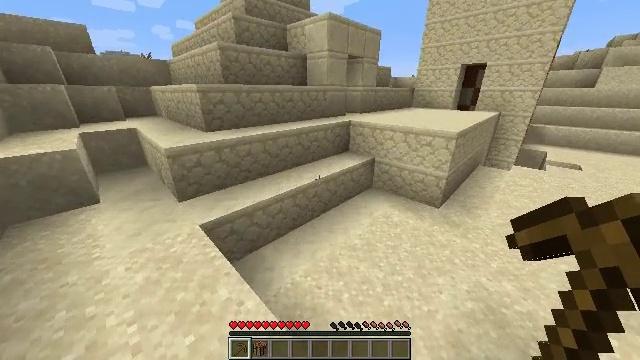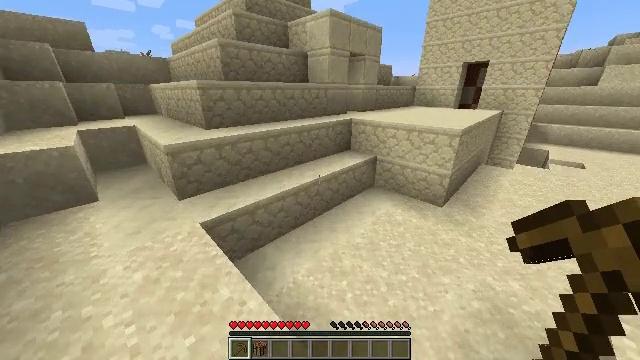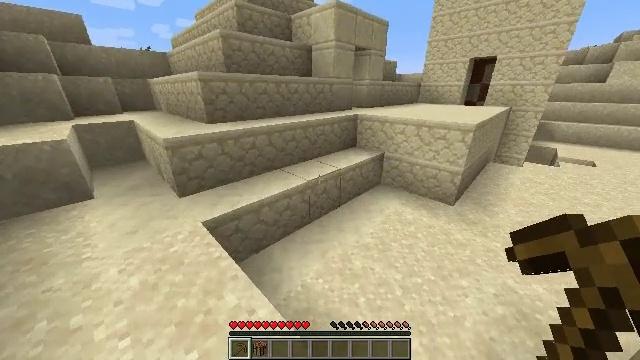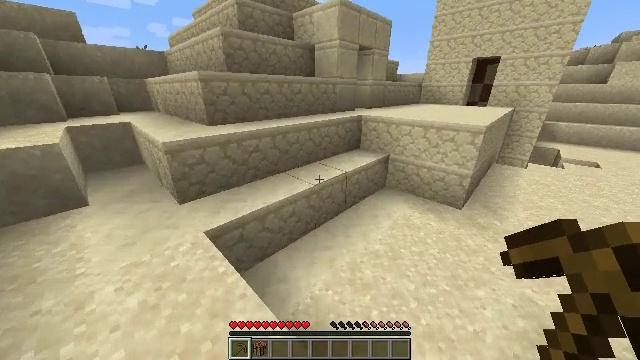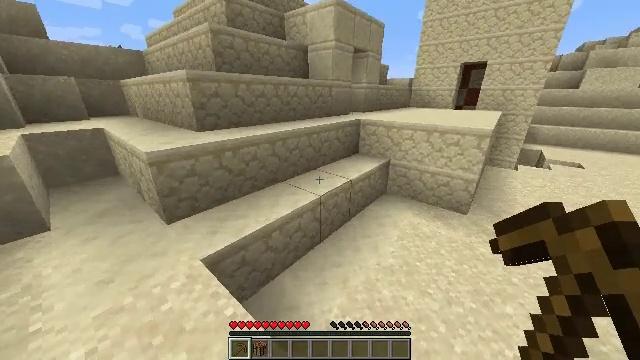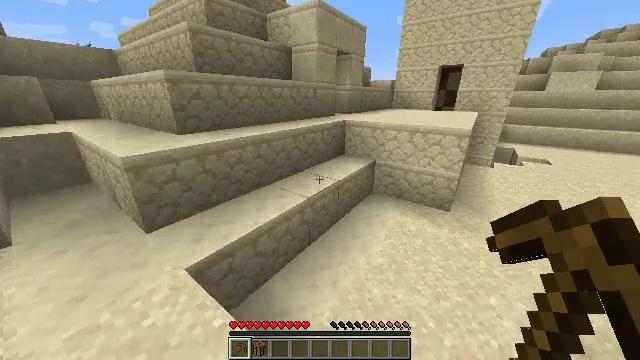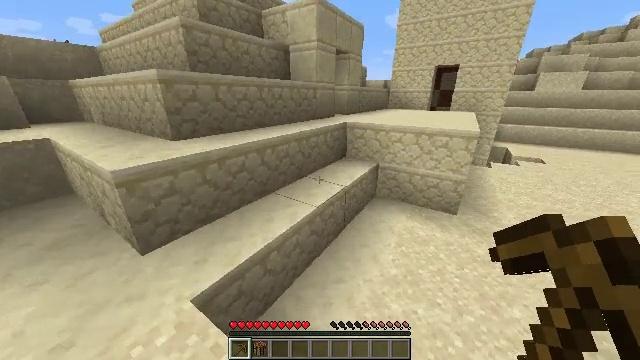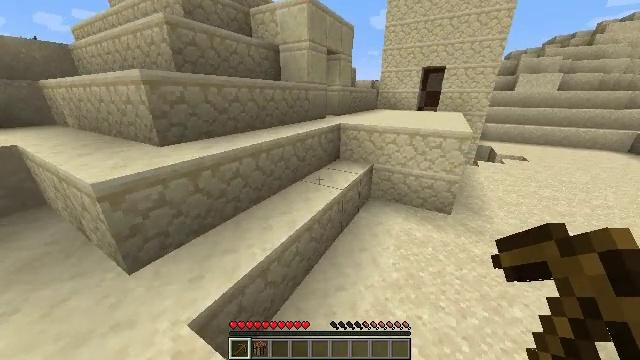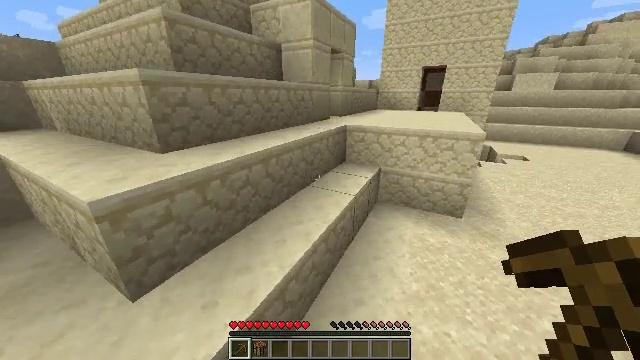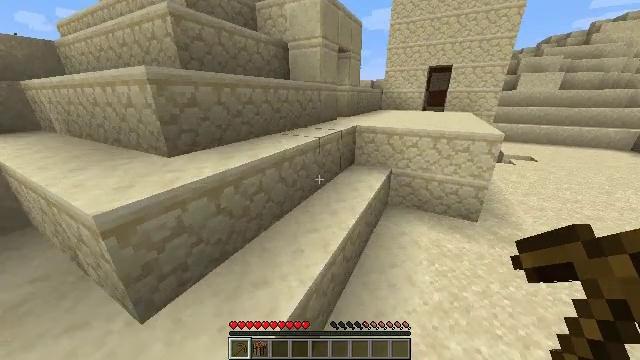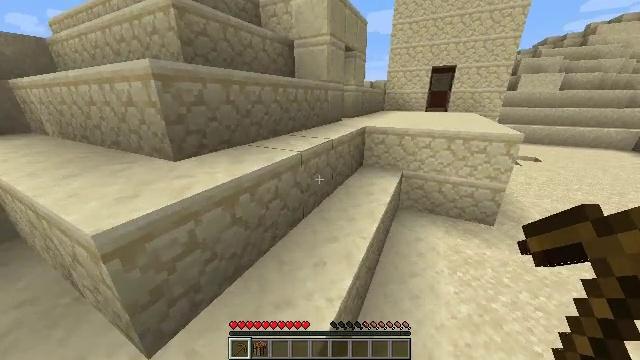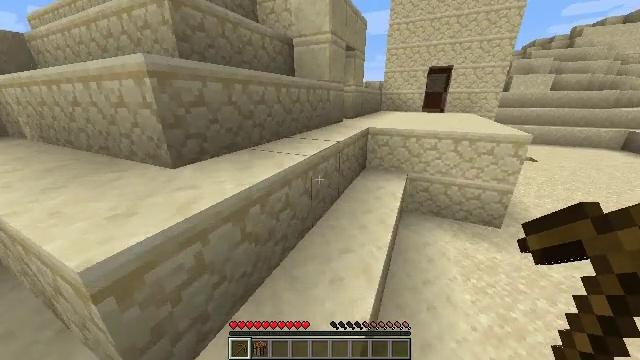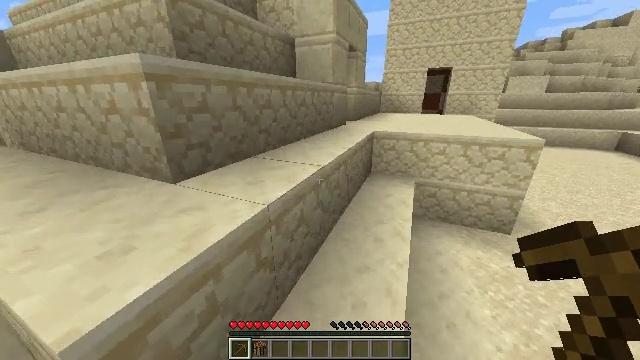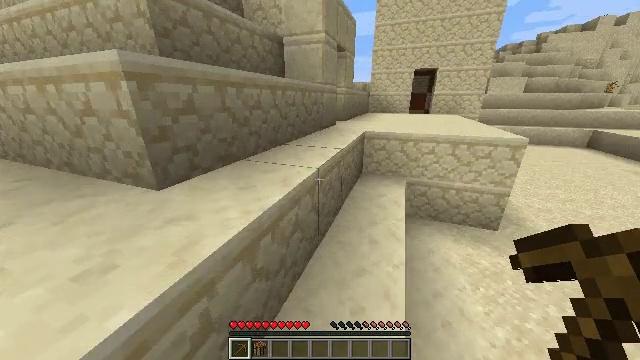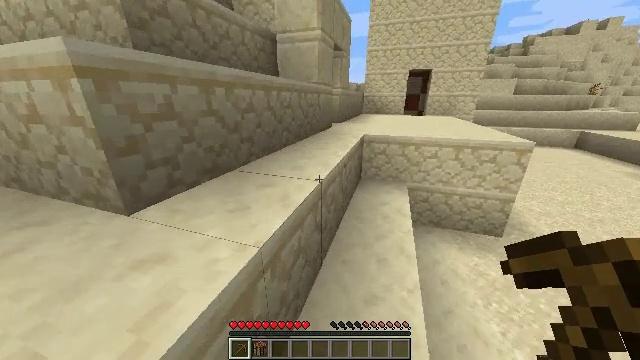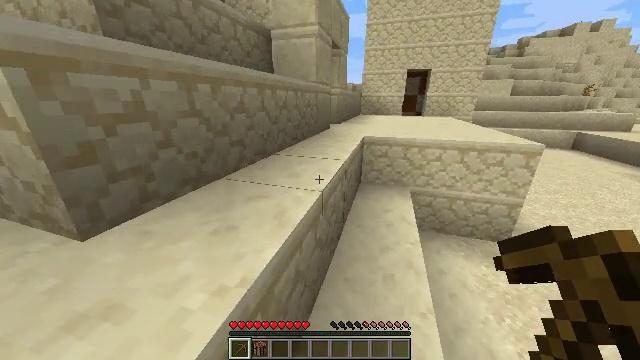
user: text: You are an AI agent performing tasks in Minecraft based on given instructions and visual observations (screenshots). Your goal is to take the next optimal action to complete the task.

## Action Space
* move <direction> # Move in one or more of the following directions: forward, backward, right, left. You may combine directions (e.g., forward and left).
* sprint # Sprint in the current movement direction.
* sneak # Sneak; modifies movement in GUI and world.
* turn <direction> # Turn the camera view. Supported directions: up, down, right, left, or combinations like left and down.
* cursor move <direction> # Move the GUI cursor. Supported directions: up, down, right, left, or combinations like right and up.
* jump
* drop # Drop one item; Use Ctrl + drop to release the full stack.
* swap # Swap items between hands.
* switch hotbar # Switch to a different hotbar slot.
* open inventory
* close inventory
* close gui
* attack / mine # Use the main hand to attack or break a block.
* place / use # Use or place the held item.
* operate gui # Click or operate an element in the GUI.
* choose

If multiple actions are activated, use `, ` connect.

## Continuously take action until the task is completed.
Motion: motion action
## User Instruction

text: Collect orange terracotta for building.
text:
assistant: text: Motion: move forward and move left, sprint
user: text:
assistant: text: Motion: move forward and move left, sprint
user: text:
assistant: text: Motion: move forward and move left, sprint
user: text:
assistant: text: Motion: move forward and move left, sprint, turn right
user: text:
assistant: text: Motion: move forward and move left, sprint, turn right
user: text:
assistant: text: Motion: move forward and move left, sprint, turn right
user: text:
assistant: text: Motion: move forward and move left, sprint, turn right
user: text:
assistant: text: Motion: move forward and move left, sprint, turn right
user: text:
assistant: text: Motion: move forward and move left, sprint
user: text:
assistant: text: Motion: move forward and move left, sprint
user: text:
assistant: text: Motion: move forward and move left, sprint, turn right
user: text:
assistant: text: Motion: move forward and move left, sprint, turn right
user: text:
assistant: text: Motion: move forward, sprint, turn right
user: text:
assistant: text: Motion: move forward, sprint, turn right
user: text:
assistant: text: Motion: move forward, sprint, turn right
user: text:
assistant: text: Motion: move forward, sprint, turn right
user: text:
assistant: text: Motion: move forward, sprint, turn right
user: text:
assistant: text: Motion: move forward, sprint
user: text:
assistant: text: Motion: move forward, sprint
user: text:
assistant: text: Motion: move forward, sprint
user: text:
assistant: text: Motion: move forward, sprint
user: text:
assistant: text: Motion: move forward, sprint
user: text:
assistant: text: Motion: move forward, sprint
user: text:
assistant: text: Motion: move forward, sprint, turn left
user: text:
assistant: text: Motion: move forward, sprint, jump
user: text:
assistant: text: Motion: move forward, sprint, jump
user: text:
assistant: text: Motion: move forward, sprint, jump
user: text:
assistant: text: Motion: move forward, sprint, turn left, jump
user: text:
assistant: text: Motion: move forward, sprint, turn left, jump
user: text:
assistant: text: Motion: move forward, sprint, turn left